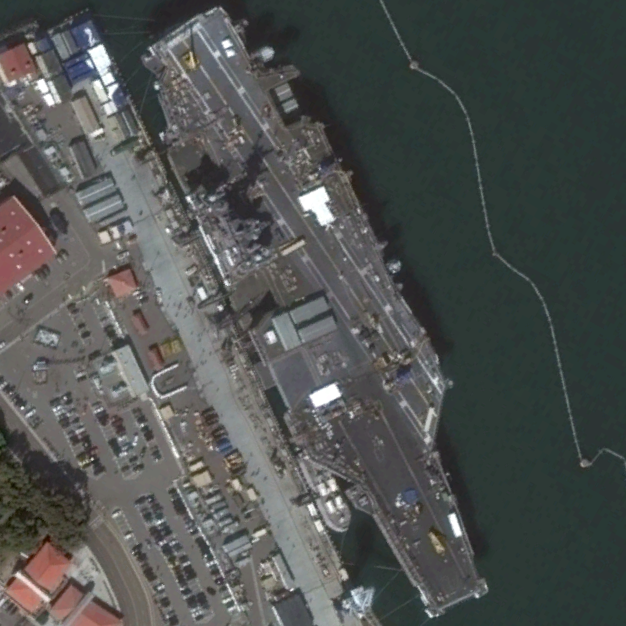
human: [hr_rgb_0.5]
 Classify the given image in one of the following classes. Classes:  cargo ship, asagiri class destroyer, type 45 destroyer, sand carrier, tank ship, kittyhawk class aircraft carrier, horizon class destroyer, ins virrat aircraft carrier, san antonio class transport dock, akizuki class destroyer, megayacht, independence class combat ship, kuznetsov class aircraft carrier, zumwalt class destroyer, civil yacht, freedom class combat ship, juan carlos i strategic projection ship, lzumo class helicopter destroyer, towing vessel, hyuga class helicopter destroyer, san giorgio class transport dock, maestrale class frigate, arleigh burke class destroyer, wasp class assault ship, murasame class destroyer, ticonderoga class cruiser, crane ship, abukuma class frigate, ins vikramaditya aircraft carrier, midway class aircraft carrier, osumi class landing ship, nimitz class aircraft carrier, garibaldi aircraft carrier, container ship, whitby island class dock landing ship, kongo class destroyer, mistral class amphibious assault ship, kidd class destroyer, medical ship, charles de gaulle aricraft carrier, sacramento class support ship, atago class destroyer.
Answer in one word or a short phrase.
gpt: Nimitz class aircraft carrier